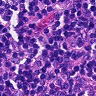
Metastatic tissue present: no